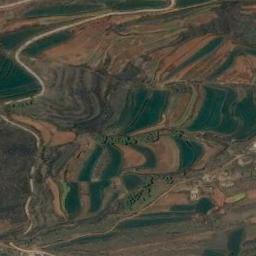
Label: terrace